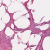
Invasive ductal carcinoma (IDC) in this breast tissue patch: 0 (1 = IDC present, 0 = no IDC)